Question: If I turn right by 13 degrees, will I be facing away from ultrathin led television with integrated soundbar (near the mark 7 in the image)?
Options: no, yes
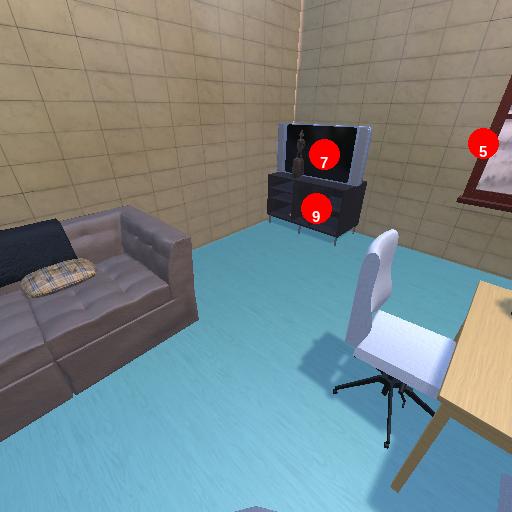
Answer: no